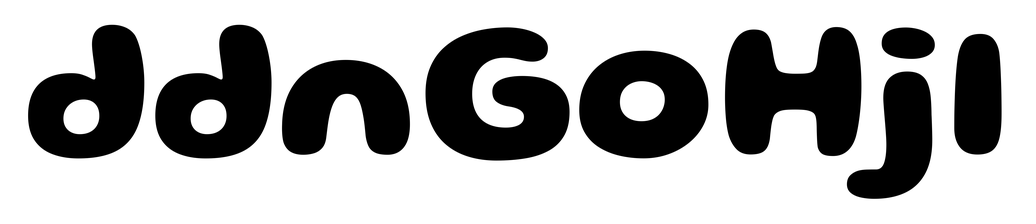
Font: Gluten_Bold